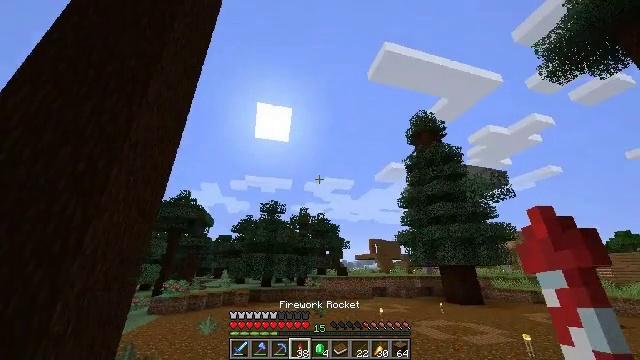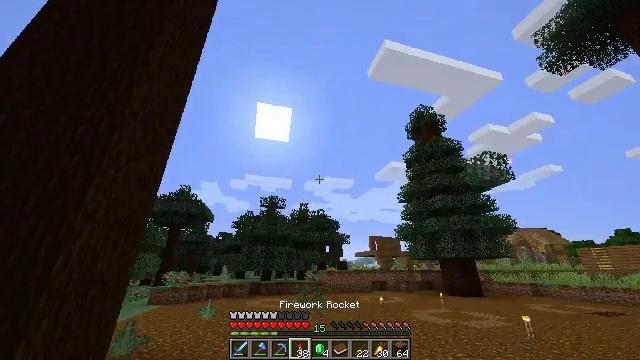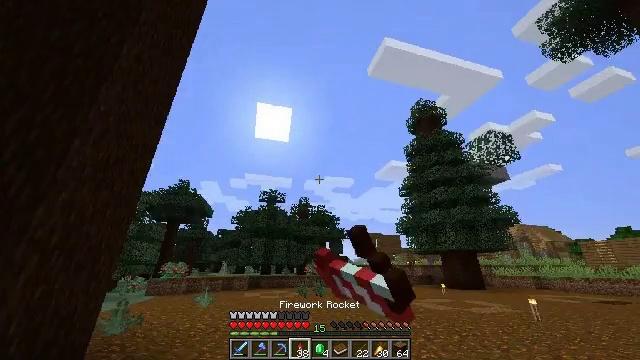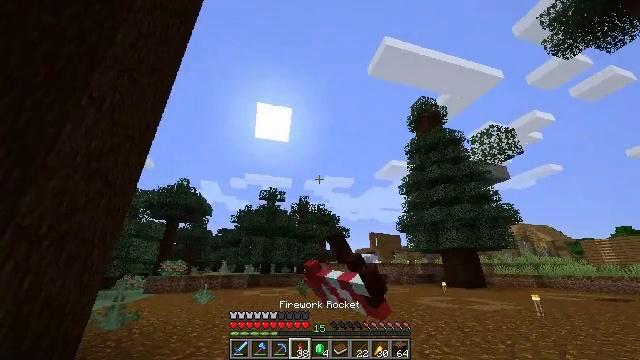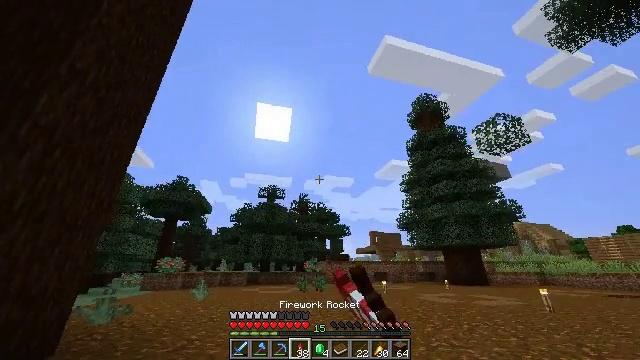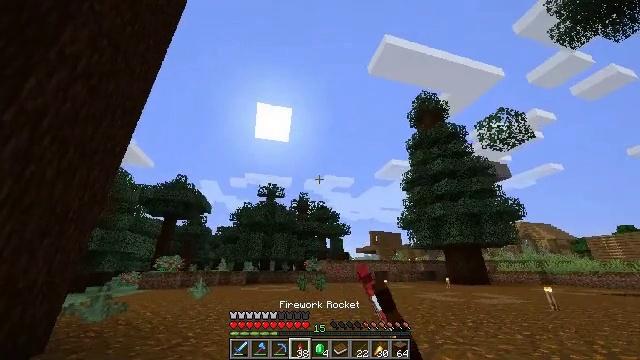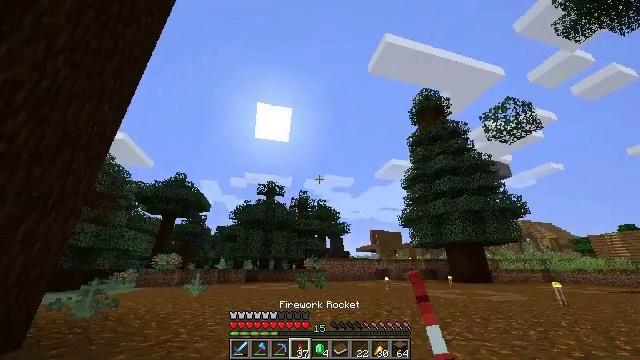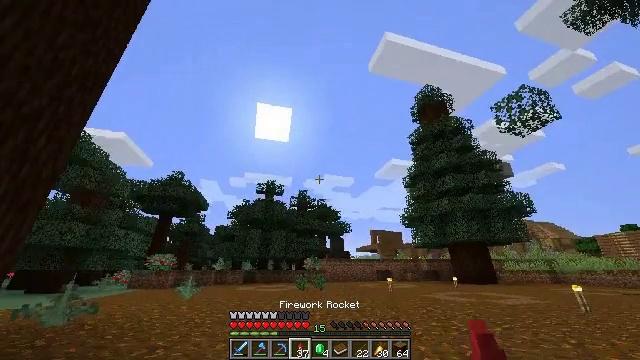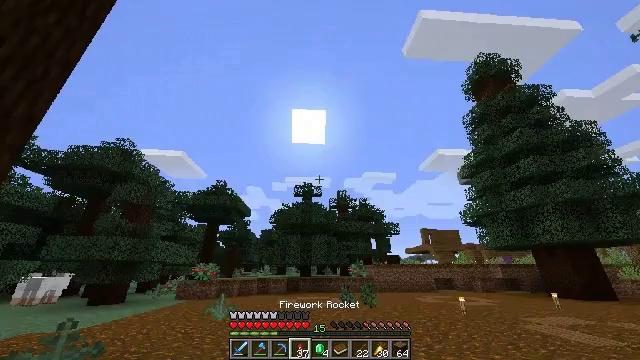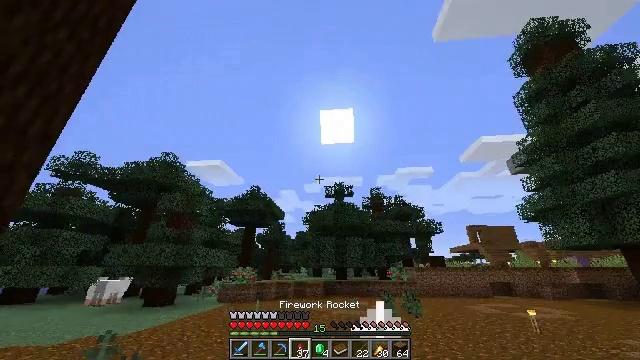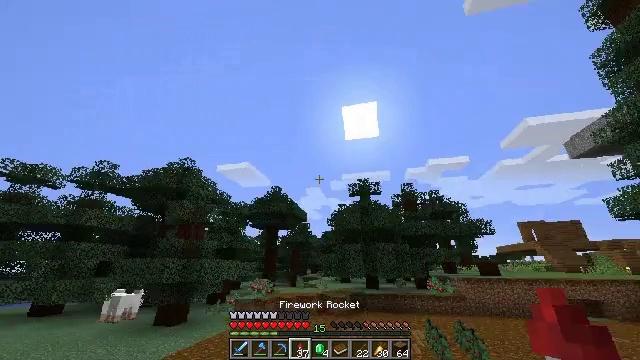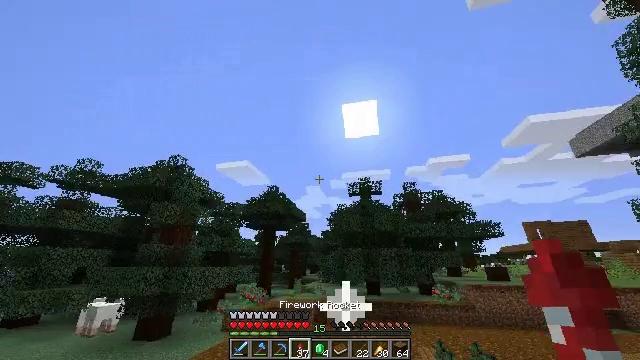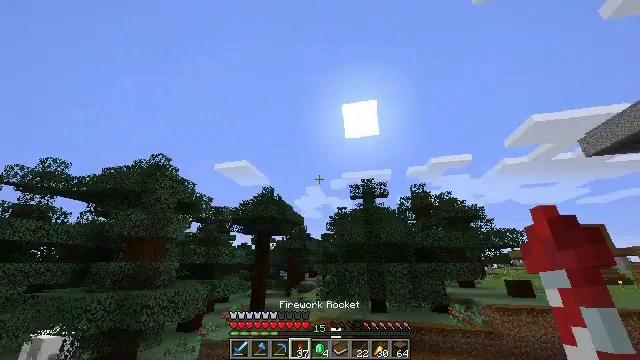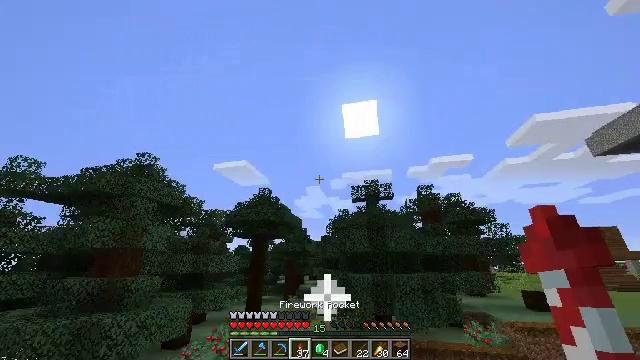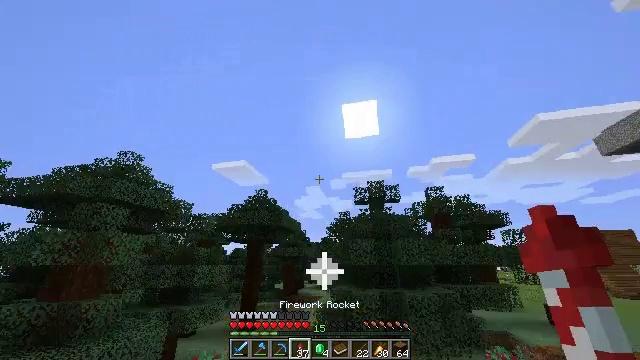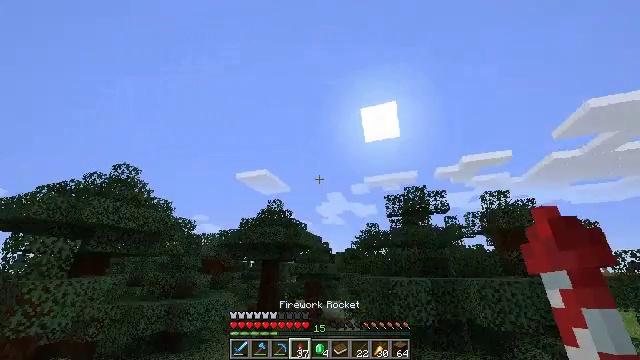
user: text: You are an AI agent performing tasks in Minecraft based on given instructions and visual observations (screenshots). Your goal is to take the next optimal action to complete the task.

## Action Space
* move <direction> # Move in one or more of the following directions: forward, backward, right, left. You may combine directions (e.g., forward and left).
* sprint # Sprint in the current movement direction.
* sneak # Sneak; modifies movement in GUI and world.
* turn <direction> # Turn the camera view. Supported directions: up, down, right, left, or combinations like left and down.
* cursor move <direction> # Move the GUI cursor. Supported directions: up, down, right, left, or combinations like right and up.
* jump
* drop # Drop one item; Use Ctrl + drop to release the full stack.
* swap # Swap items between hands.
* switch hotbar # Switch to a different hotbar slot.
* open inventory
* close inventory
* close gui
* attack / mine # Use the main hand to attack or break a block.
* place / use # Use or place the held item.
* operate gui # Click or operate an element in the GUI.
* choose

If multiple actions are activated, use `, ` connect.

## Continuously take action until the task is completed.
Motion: motion action
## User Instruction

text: Collect spruce leaves for landscaping.
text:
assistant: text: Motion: move forward, sprint, use / place, jump
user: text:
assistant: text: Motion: move forward, sprint, use / place, jump
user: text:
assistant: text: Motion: move forward, sprint, use / place, jump
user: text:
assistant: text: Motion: move forward, sprint, jump
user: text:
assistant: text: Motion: move forward, sprint, jump
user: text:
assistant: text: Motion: move forward, sprint, jump
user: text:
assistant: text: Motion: move forward, sprint, jump
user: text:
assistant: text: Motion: move forward, sprint, turn left, jump
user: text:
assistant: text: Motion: move forward, sprint, turn left, jump
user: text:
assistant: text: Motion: move forward, sprint, turn left, jump
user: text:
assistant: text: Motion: move forward, sprint, jump
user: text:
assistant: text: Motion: move forward, sprint, jump
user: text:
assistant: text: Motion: move forward, sprint, jump
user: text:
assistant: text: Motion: move forward, sprint, jump
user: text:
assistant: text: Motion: move forward, sprint, turn left and up, jump
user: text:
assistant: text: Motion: move forward, sprint, turn left and up, jump
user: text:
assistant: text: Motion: move forward, sprint, turn left and down, jump
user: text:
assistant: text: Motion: move forward, sprint, turn left, jump
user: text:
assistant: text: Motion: move forward, sprint, turn left, jump
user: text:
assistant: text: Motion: move forward, sprint, turn left, jump
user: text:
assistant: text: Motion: move forward, sprint, turn left, jump
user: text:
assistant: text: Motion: move forward, sprint, turn left, jump
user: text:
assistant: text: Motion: move forward, sprint, turn left, jump
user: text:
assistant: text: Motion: move forward, sprint, turn left, jump
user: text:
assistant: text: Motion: move forward, sprint, turn left, jump
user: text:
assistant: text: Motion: move forward, sprint, turn left, jump
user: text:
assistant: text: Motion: move forward, sprint, turn left, jump
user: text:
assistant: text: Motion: move forward, sprint, turn left and down, jump
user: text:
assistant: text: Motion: move forward, sprint, turn left and down, jump
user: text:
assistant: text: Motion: move forward, sprint, turn left and down, jump